Interaction volume radius: 5 \u00c5
Interaction volume height: 30 \u00c5
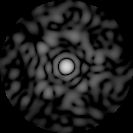
Disorder parameter: 0.8096